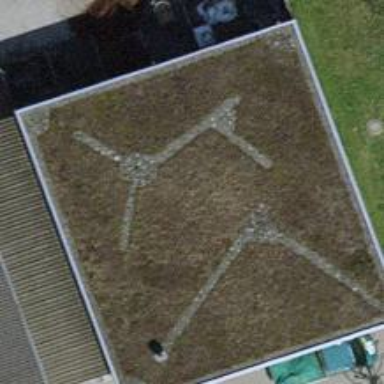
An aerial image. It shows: Building with flat grass-covered roof.